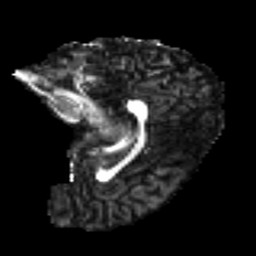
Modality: FA
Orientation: sagittal
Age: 28
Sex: female
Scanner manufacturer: ge
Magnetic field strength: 3 T
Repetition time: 7.8 s
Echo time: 0.0606 s